問題: 正三角形ABCの辺AB上に点Dをとり、辺BCの中点をE、Aから直線CDにおろした垂線の足をFとします。∠BFE=90°で三角形BEFの面積が1であるとき、三角形ABCの面積はいくつですか。
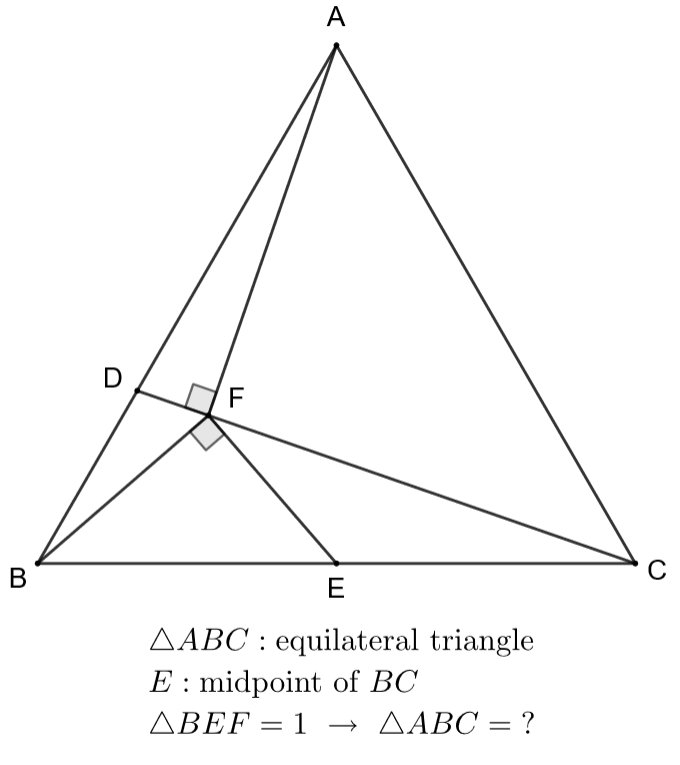
解答: 4点AFECは共円であるから∠FAC=∠FEBであり、三角形FBEと三角形FCAは相似（相似比は1:2）。この相似からBF×AF=EF×CFであり、三角形BFAと三角形ECFで二辺の積と間の角の正弦が等しいからこれらの面積は等しい。また三角形ECFと三角形BEFは面積が等しいから解答は7。
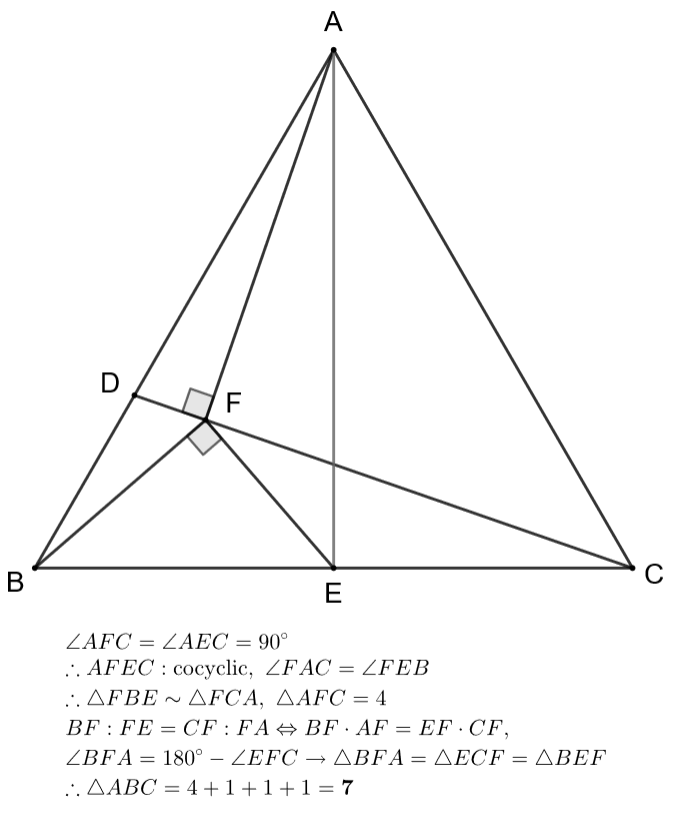
答え: 7
タグ: 共円